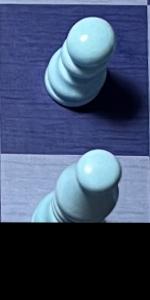
Label: Bishop_White